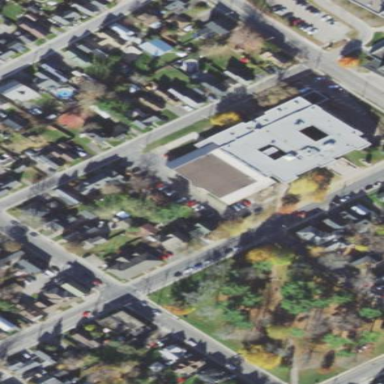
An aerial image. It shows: School.